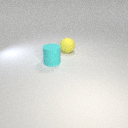
large yellow rubber sphere to the right of large cyan rubber cylinder